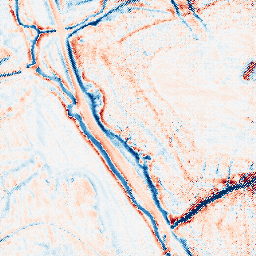
Category: edge_preserving
Decomposition family: bilateral
Decomposition parameters: d: 15
sigma_color: 100
sigma_space: 50
Upsampling method: regularized
Upsampling parameters: scale: 4
lambda_reg: 0.1
Upsampling scale: 4